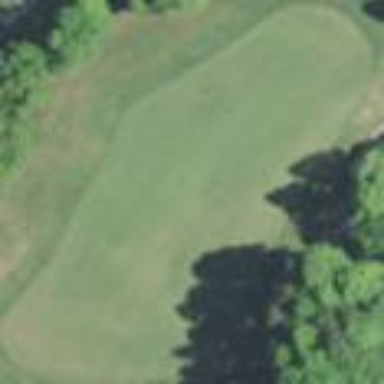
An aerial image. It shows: Grassy area designated as golf fairway.